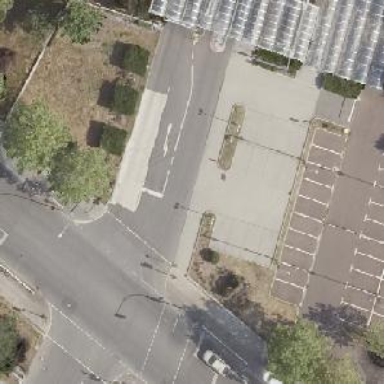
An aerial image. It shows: Road with traffic signals.